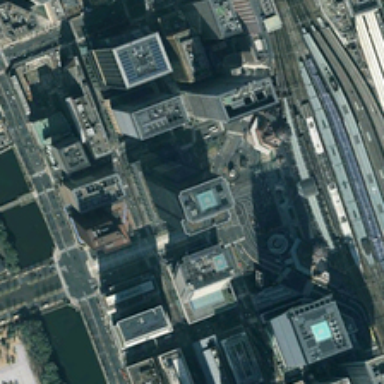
Many building are near a river and railway station in a commercial area .